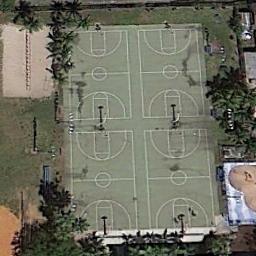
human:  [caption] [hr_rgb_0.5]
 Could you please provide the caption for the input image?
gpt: Four basketball courts on the lawn with some trees and some buildings beside .

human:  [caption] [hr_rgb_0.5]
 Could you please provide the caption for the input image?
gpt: There is a basketball court on the grass .

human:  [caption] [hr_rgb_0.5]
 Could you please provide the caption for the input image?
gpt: The four neatly arrayed basketball courts are surrounded by the trees .

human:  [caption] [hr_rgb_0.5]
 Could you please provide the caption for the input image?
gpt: There are four basketball courts on the open place .

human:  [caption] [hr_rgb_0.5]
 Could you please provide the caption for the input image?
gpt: Many trees are near four basketball courts .